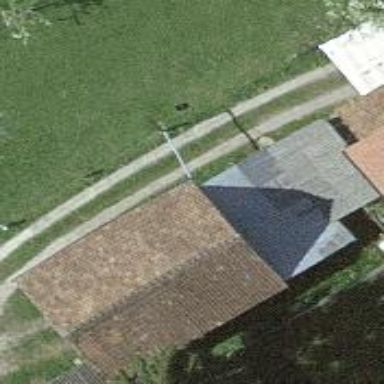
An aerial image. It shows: Rural barn.